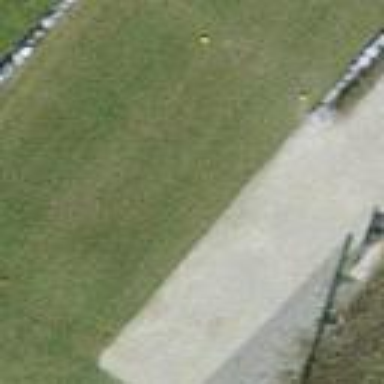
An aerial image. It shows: Golf tee on grass surface.